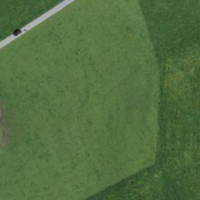
EUNIS habitat code: 25
Species observed at this site:
Astrantia major